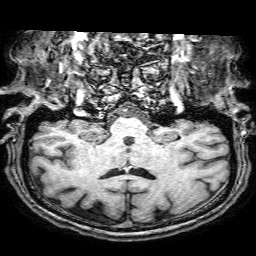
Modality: T1w
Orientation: sagittal
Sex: male
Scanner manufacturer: philips
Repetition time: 0.008255 s
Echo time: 0.00382 s